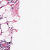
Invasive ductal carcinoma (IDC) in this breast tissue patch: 0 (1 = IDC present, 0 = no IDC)